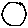
Label: moon